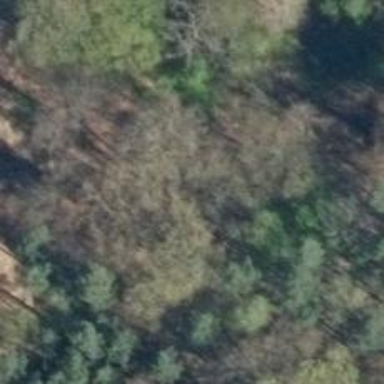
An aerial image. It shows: Track with grade 5 tracktype.